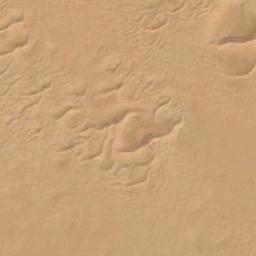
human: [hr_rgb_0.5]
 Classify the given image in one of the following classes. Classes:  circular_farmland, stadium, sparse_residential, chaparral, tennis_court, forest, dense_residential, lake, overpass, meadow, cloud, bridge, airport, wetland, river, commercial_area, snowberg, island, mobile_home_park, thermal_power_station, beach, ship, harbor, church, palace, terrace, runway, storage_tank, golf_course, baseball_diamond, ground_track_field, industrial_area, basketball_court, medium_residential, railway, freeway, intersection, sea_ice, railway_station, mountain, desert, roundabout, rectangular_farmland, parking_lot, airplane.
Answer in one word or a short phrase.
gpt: desert